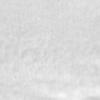
Label: no_change